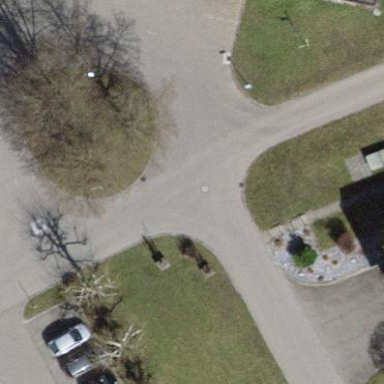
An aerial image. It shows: Roundabout on living street.